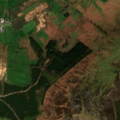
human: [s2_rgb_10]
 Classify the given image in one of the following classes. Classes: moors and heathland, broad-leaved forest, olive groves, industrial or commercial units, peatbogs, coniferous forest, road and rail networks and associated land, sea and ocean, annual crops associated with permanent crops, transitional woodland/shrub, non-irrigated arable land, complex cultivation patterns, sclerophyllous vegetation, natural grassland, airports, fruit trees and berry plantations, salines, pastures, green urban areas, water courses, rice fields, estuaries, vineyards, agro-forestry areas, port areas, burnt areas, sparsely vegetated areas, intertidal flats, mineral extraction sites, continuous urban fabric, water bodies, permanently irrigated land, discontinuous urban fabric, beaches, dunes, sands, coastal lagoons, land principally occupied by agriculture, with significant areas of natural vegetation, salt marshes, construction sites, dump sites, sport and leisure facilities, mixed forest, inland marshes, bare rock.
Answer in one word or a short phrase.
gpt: pastures, land principally occupied by agriculture, with significant areas of natural vegetation, coniferous forest, moors and heathland